Brain MRI study timepoint: early_postop
T1CE (contrast-enhanced T1) slice:
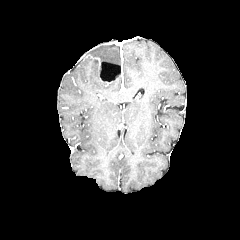
T2-FLAIR slice:
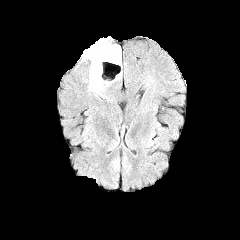